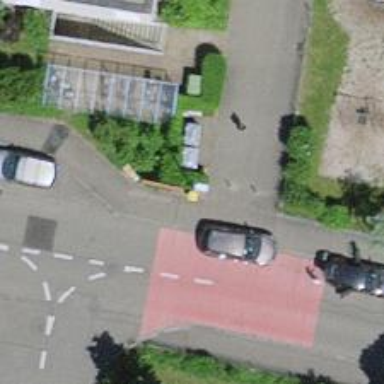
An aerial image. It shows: Post box.